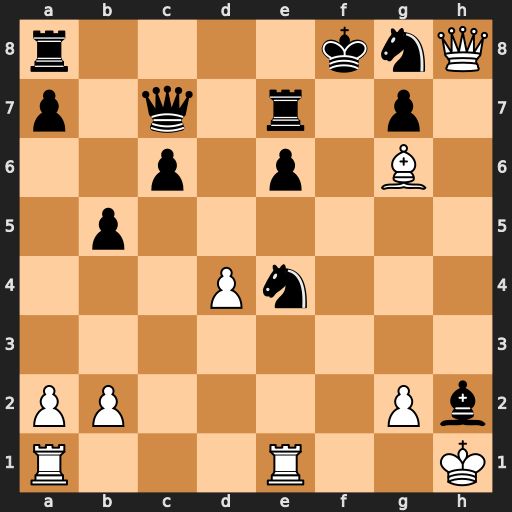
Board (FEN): r4knQ/p1q1r1p1/2p1p1B1/1p6/3Pn3/8/PP4Pb/R3R2K
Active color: w
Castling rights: -
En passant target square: -
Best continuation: Rxe4 Rf7 Bxf7